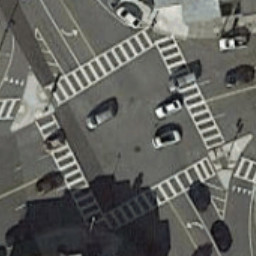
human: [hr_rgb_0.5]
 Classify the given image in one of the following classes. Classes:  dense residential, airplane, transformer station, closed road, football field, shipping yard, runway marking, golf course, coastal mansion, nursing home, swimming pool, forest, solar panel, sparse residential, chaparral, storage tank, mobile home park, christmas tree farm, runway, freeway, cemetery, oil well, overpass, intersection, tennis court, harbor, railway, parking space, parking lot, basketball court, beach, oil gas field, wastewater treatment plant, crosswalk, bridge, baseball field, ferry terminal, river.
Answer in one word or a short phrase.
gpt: crosswalk